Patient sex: M
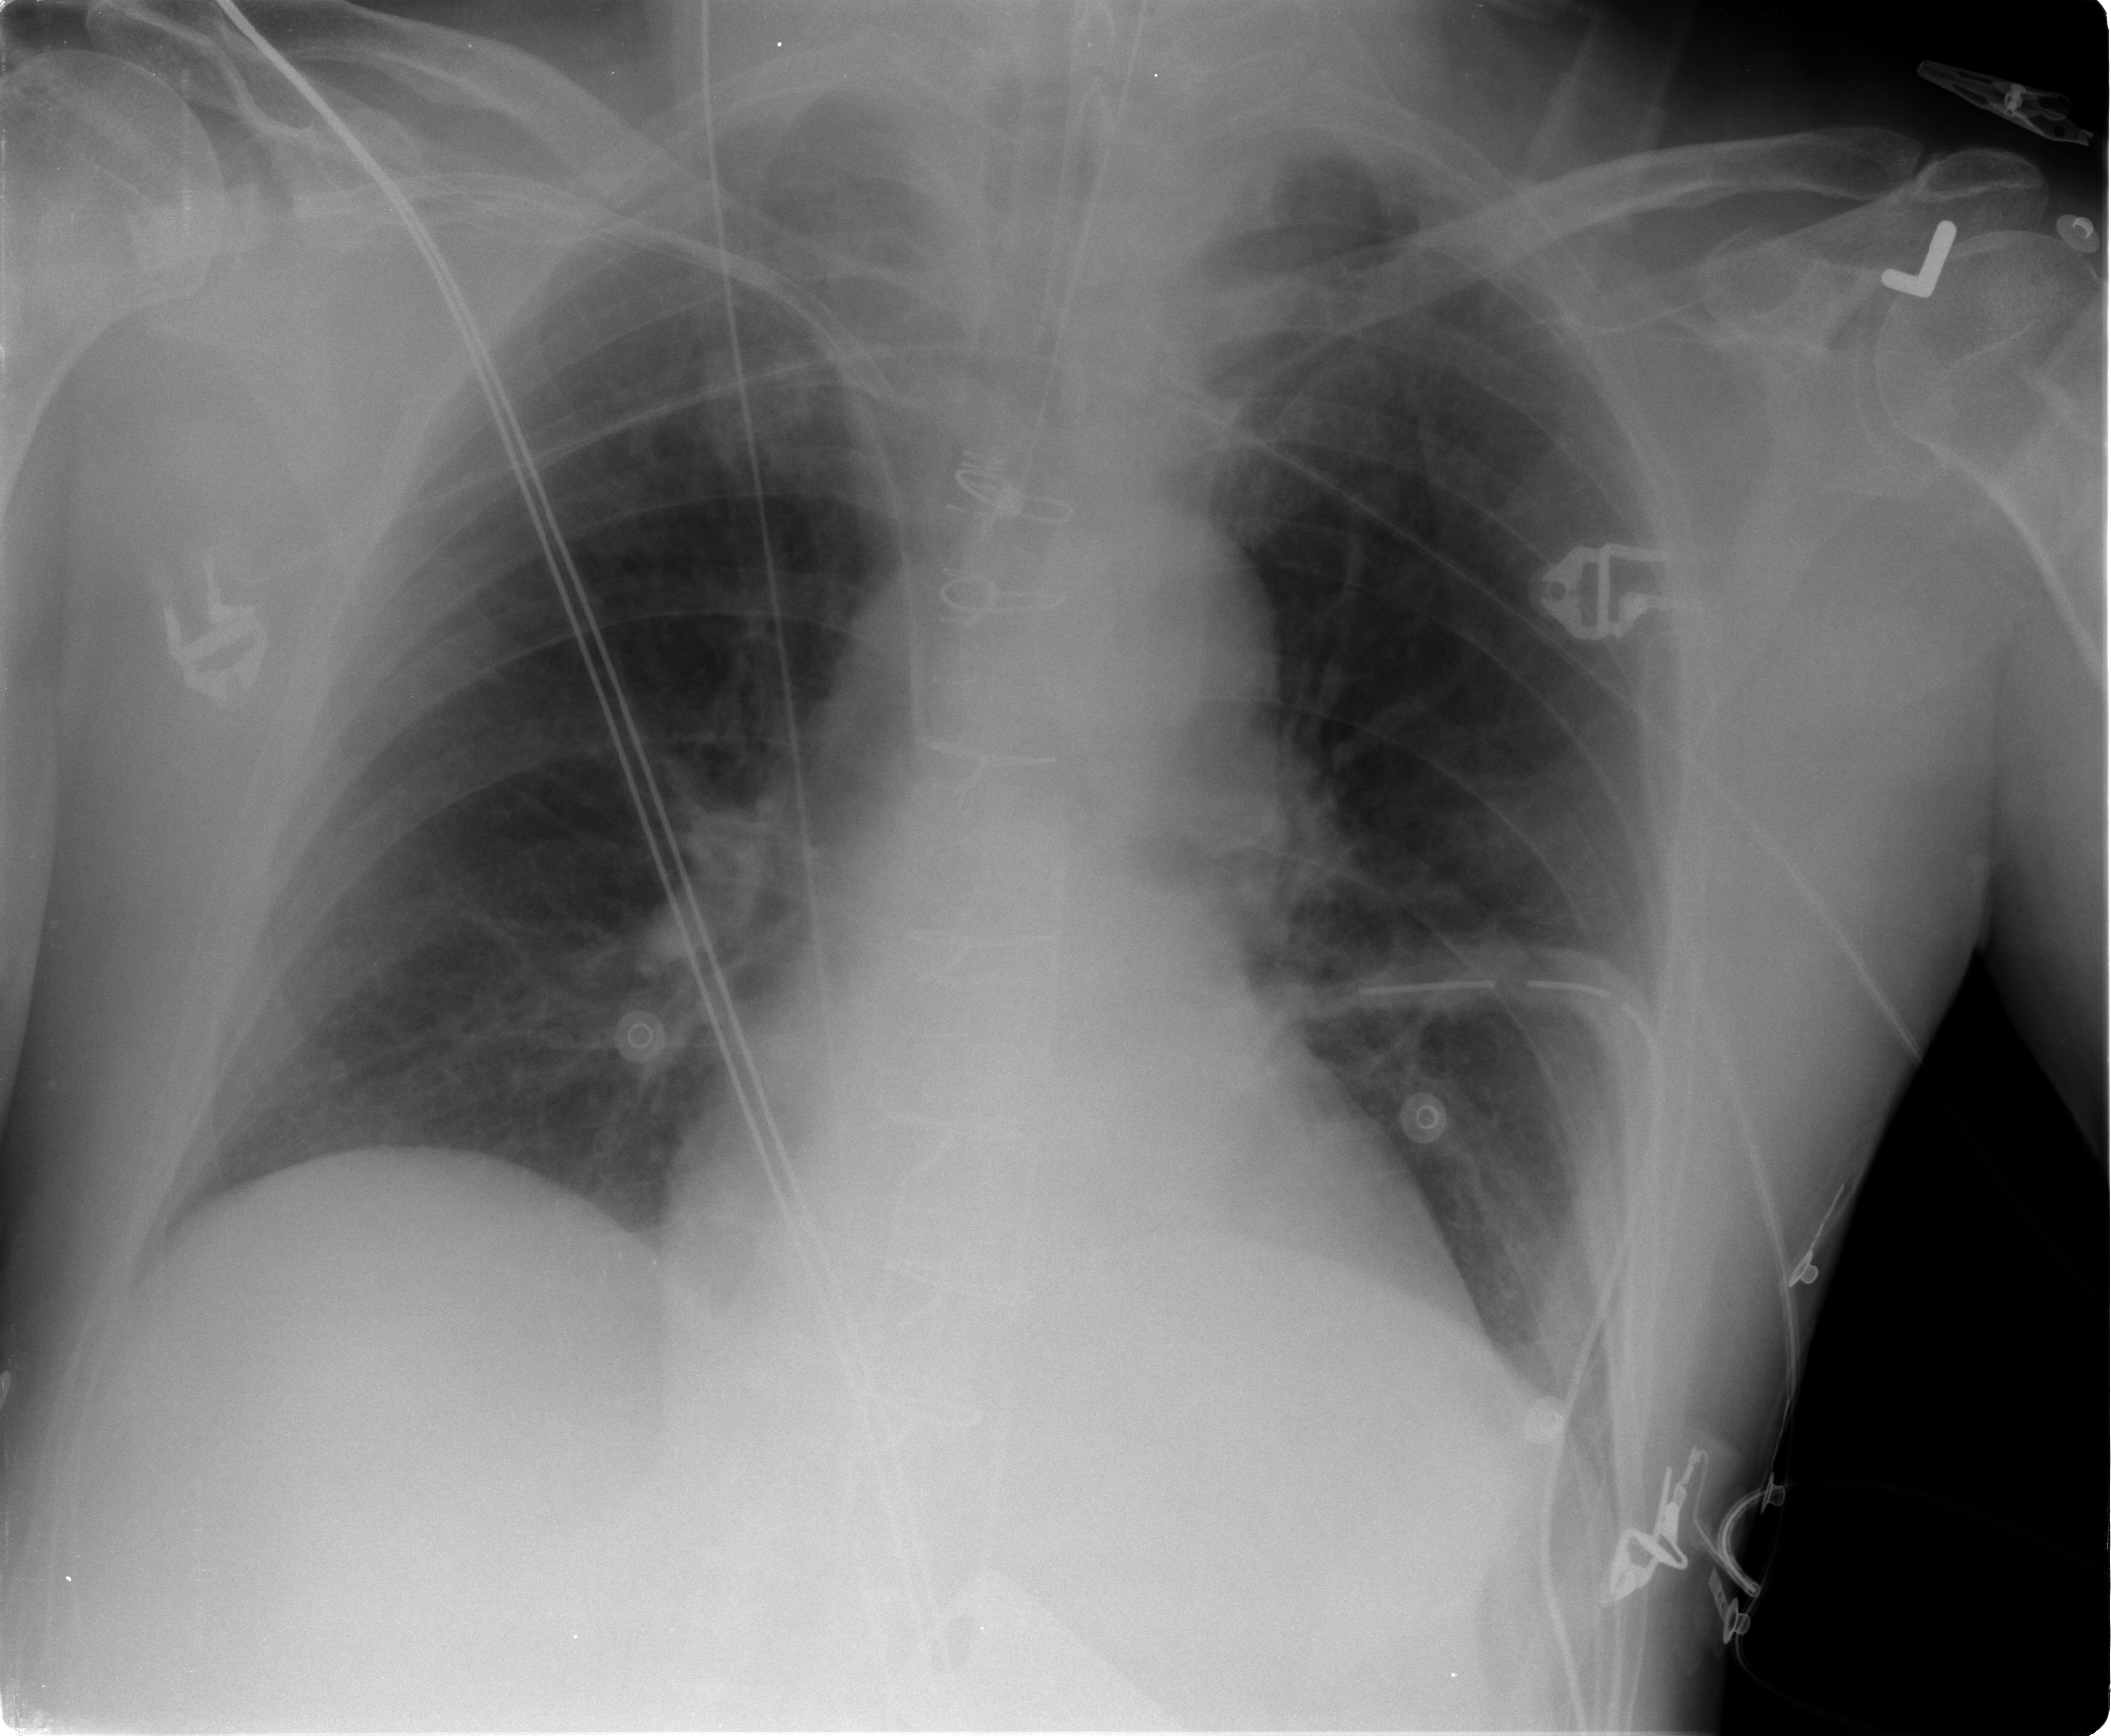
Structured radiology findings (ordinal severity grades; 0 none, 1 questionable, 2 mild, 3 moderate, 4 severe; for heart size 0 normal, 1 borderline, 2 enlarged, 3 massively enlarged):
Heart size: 0
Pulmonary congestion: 1
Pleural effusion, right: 0
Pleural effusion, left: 0
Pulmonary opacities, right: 0
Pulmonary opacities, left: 0
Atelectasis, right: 1
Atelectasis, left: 1